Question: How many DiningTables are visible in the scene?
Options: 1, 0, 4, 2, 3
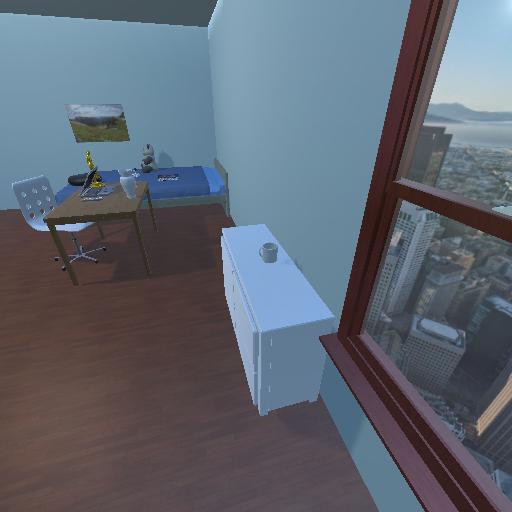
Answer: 1